Question: I have a bunch of images which are loaded as a list, some have vertical orientation, some have horizontal, but I want them to appear neatly and left-aligned. This is my CSS code:
'''
#designgallery
{
list-style-type:none;
margin-top:15px;
float:left;
}
#designgallery li
{
display:block;
margin:5px;
background-color:#eee;
padding:5px;
float:left;
}
.design-display
{
border:1px solid gray;
}
.Horizontal
{
width:210px;
height:122px;
}
.Vertical
{
height:180px;
width:122px;
}
'''
This is my HTML:
'''
<ul id="designgallery">
<li> <img class="design-display Horizontal" src="1.jpg" /><!--some other stuff--> </li>
... many list items, some horizontal, some vertical
</ul>
'''
But this is what I get:

The vertical image on the right-bottom corner should be starting the new line of images on the left side, how do I do that?
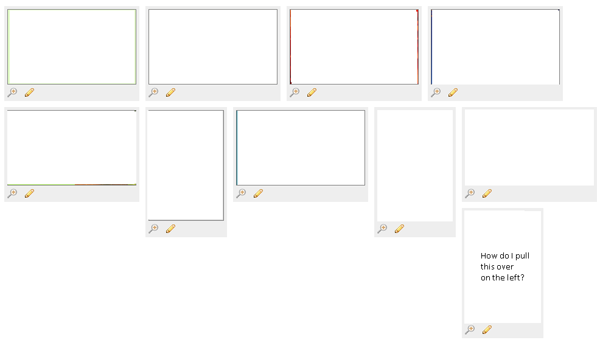
Answer: Javascript is the solution if you desire the 'masonry' effect.
If javascript isn't an option and if you do indeed know the max width/height of your vertical and horizontal images you can force alignment by applying those max dimensions on your 'li' elements <URL>.
The drawback is you create extra space around the images which may be undesirable depending on your design requirements, but you may be able to make it at least look 'nice' with css.